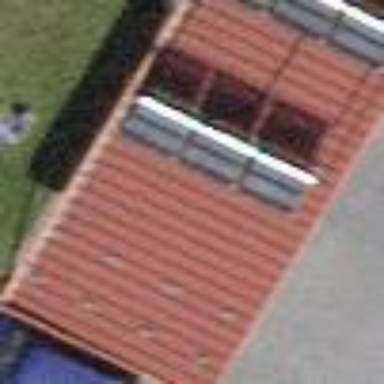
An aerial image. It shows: View of roof of building.